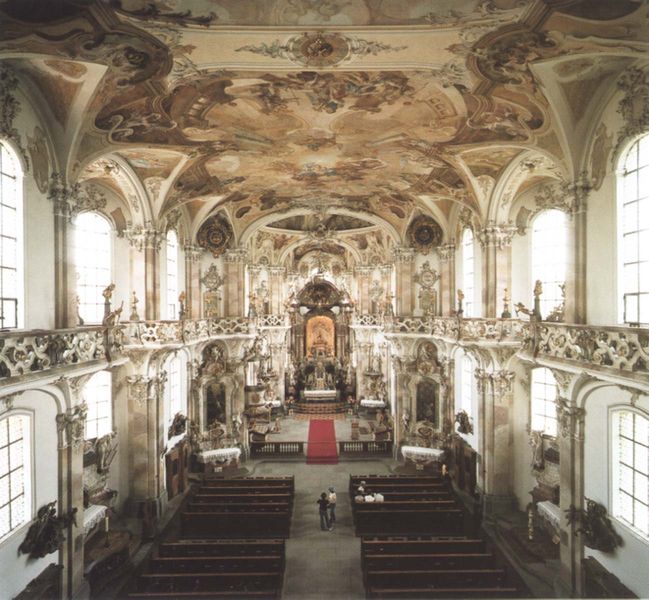
Titel: Birnau am Bodensee, Basilika Unserer Lieben Frau, Blick zum Hochaltar
Künstler: Peter Thumb
Standort: Birnau am Bodensee, Wallfahrtskirche (EU - D - BW)
Schlagwörter: fenster, licht, raum, säulen, weiss, rot, teppich, architektur, barock, kirche, gold, decke, innen, renaissance, balkon, farbig, bank, empore, pilaster, ornamente, stuck, foto, umgang, balustrade, altar, bänke, langhaus, sims, chor, kapelle, deckengemälde, fresko, inneraum, hallenkirche, deckenfresko, banl